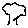
Label: tree